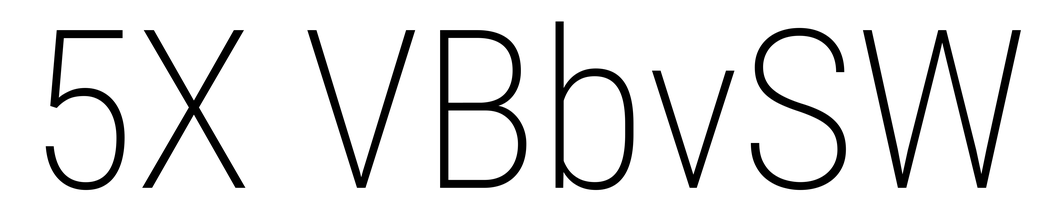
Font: Roboto_Condensed_ExtraLight